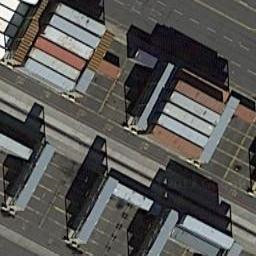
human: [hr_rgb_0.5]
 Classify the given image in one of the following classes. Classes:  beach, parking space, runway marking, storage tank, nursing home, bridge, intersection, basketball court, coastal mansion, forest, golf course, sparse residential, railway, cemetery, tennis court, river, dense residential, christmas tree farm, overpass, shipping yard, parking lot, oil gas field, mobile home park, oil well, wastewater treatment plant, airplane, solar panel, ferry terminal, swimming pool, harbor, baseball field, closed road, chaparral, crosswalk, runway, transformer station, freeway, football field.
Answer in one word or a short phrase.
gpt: shipping yard